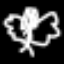
Label: angel